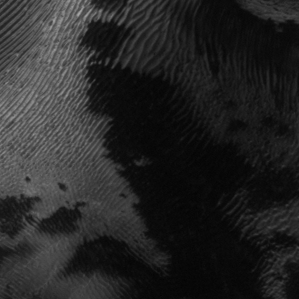
Label: frost